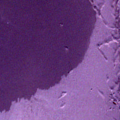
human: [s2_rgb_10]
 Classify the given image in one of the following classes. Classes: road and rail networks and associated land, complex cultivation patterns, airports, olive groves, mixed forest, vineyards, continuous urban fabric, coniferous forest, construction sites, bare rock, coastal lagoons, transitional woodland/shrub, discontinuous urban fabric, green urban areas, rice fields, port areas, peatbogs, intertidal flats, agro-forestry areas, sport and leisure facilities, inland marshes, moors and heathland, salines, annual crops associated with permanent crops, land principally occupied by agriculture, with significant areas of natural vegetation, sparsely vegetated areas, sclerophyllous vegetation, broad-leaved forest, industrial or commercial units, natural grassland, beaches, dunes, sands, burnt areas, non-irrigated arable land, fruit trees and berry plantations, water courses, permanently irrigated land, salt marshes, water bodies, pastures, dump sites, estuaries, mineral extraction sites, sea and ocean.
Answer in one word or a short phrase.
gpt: sea and ocean